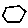
Label: hexagon